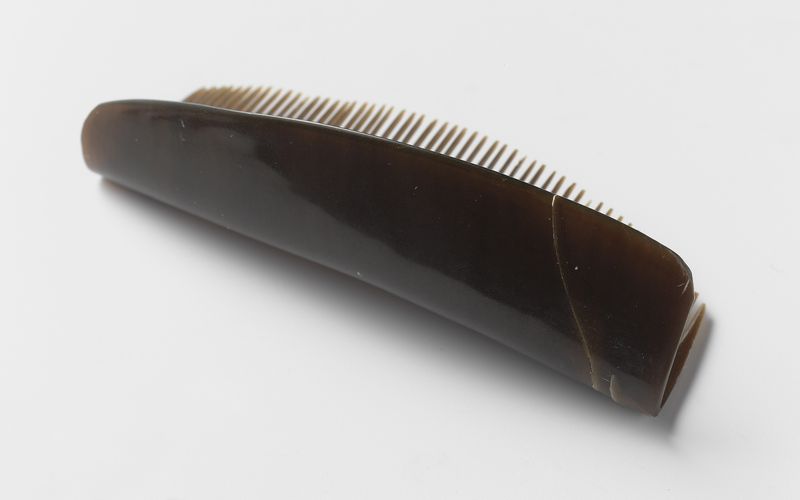
Titel: Haarkam van schildpad en hoorn met een onversierde taps toelopende rug die haaks op de tanden staat
Standort: Amsterdam
Institution: Rijksmuseum
Schlagwörter: hair, brown, wooden, wood, photo, beauty, shiny, ceramic, brush, horn, shell, photograph, photography, ebony, tongs, comb, teeth, item, crack, polished, care, horse hair, cracked, bristles, boars hair